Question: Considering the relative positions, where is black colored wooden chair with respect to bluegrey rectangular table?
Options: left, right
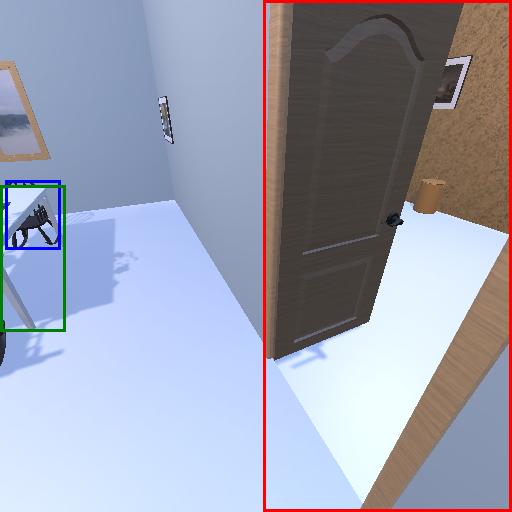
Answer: left